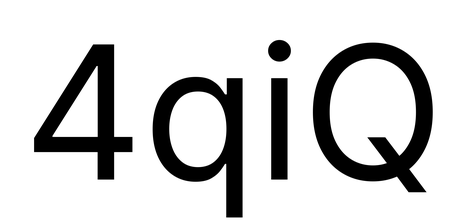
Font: Inter_Regular